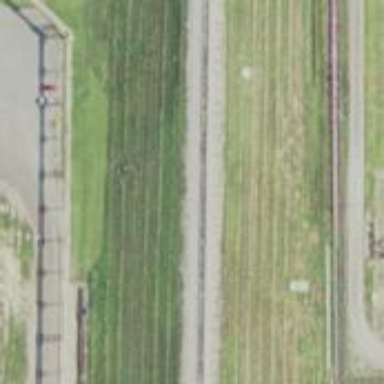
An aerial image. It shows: Railway track.